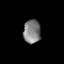
Tissue: prostate
Cell type: T cells
Senescence score: 0.3273
Nuclear area (px): 396
Mean DAPI intensity: 128.674